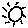
Label: sun